Question: Count the number of objects in the diagram.
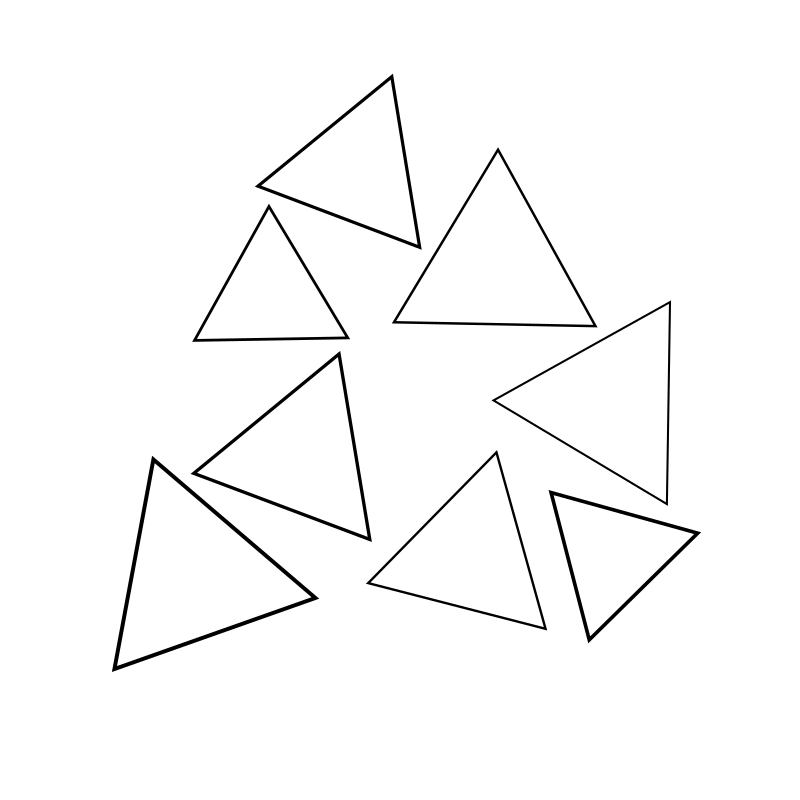
Answer: 8